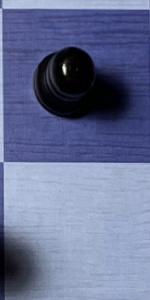
Label: Empty